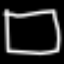
Label: square